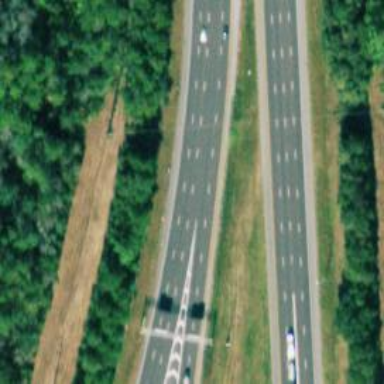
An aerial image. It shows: Motorway junction.